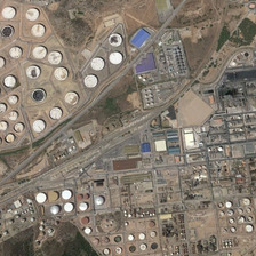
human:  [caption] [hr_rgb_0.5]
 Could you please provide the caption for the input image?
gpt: This factory is built on a bare piece of land and covers a large area.

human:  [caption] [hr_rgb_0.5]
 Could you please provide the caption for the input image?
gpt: The factory is built on bare land and covers a wide area.

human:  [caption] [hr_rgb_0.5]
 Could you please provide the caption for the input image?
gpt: The factory was built on bare land and covered a wide area.

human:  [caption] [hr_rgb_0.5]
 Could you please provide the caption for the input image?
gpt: The factory was built on bare land with a vast area.

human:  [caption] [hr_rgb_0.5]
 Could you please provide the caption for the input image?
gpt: The factory was built on a bare piece of land and covered a vast area.